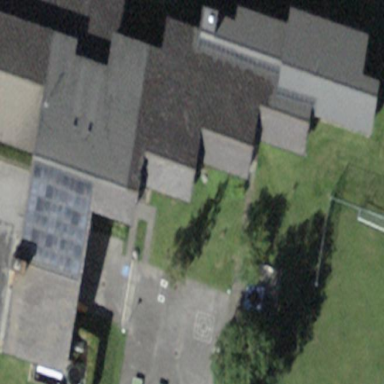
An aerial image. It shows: School building.